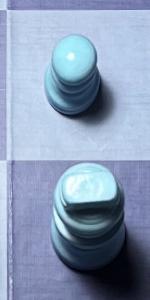
Label: King_White